Field crop: maize
Growth stage: 2
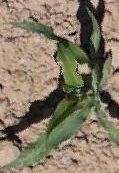
Species: maize